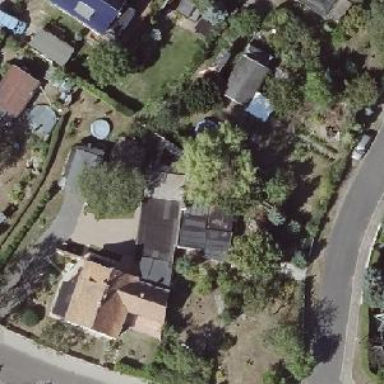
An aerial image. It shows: Detached building with gabled roof.